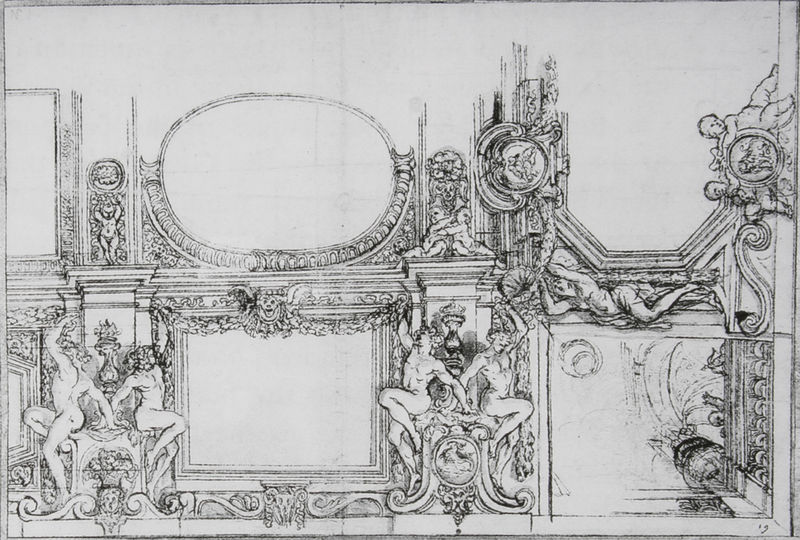
Titel: Entwurf für das Gewölbefresko der Galerie in der Villa Sacchetti-Chigi, Castelfusano
Künstler: Pietro da Cortona
Standort: London
Institution: Royal Institute of British Architects
Schlagwörter: akt, mann, nackt, weiß, akte, frauen, menschen, ausschnitt, fenster, grau, männer, pfeiler, raum, schwarz, skizze, säule, säulen, zeichnung, dach, tiere, ornament, wand, architektur, barock, mensch, rahmen, schädel, tragen, spiegel, felder, kirche, sitzend, decke, renaissance, rokoko, oval, engel, krug, putte, putto, ranken, skulptur, vase, relief, hintern, papier, rahmung, perspektive, flächen, grafik, figuren, dekoration, detail, dekor, figurativ, floral, ornamente, verzierung, stuck, nackte, junge, hoch, umriss, rechtecke, nacktheit, paradies, antike, durchblick, höhe, medaillon, motiv, rechteck, balustrade, bub, wanddekor, stich, schwarzweiß, stilisiert, bleistift, entwurf, zwickel, kapitell, girlanden, fries, wappen, weß, skulpturen, voluten, hängend, wandaufriss, götter, teufel, satyre, stützend, fresken, plan, deckengemälde, deckenspiegel, fresko, museum, putten, allegorien, pute, putti, verzierungen, vergoldung, römisch, klenze, groteske, bauplastik, aufriss, michelangelo, lasten, aktfiguren, kassettierung, unvollständig, fülle, stuk, deckenbemalung, deckenbild, atlanten, grottesken, ranen, bocetto, zwieckel, antikendarstellung, tanz der teufel